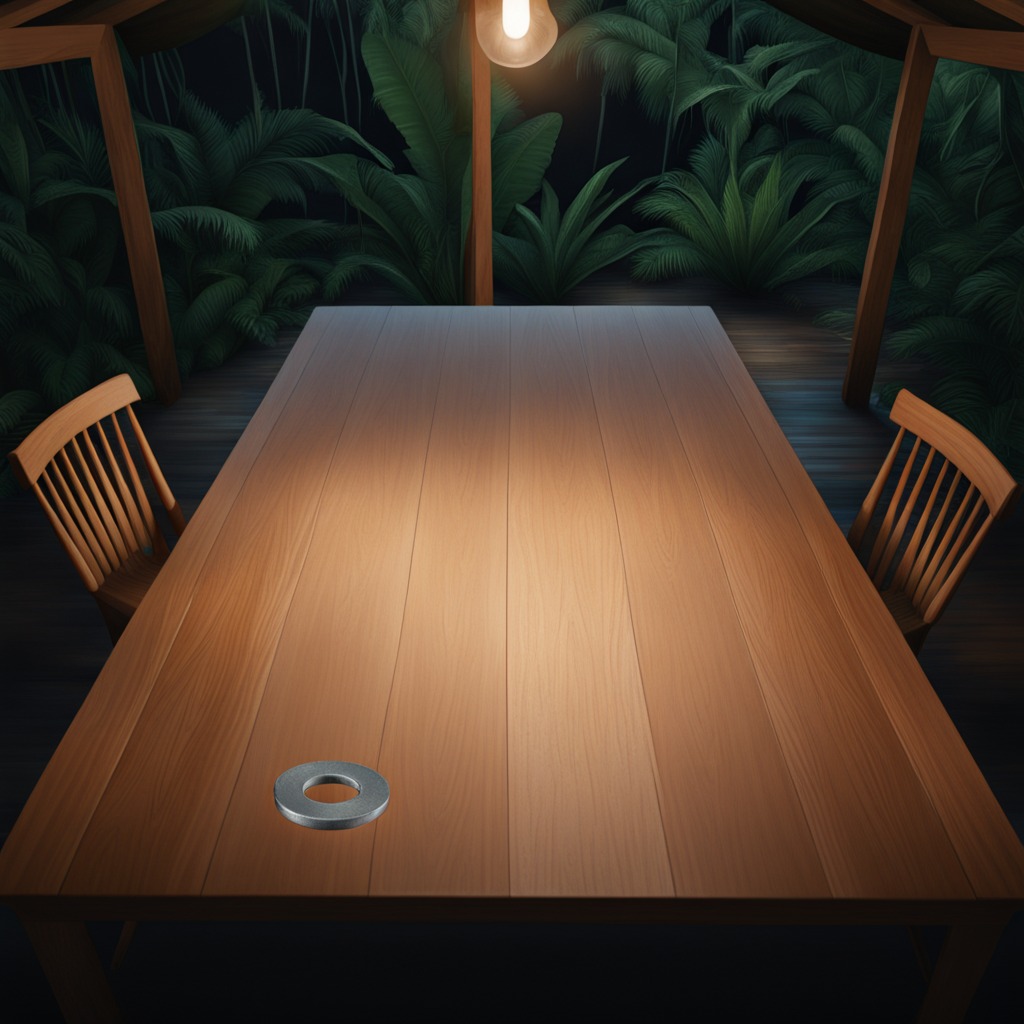
A flat metal washer lying on a wooden table inside a jungle field workshop tent at night